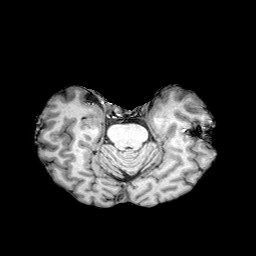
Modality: T1w
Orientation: coronal
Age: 60
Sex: male
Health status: healthy